Question: I started working on a project 2 years ago and I chose SVN as the revision control system. Then in last year I decided to switch from SVN to GIT via 'git svn clone'. From then on, I never commit to old SVN repo again. I'm the only one using the repo so there is no branchs in both SVN and GIT.
Now I want to remove the tag here: (I'm not sure if it is a tag.)

What should I do? I'm using TortoiseGit and knows just a little about git commands.
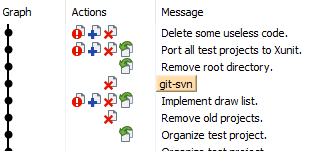
Answer: Found a solution: just delete 'refs/remotes/git-svn' in the context menu.

And then remove the folder '.git/svn'.
All histroy will be maintained.